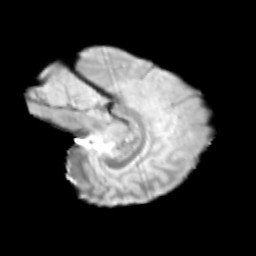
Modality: T2w
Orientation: sagittal
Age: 10
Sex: female
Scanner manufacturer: siemens
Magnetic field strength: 3 T
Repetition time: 3.8 s
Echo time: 0.07 s